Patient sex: M
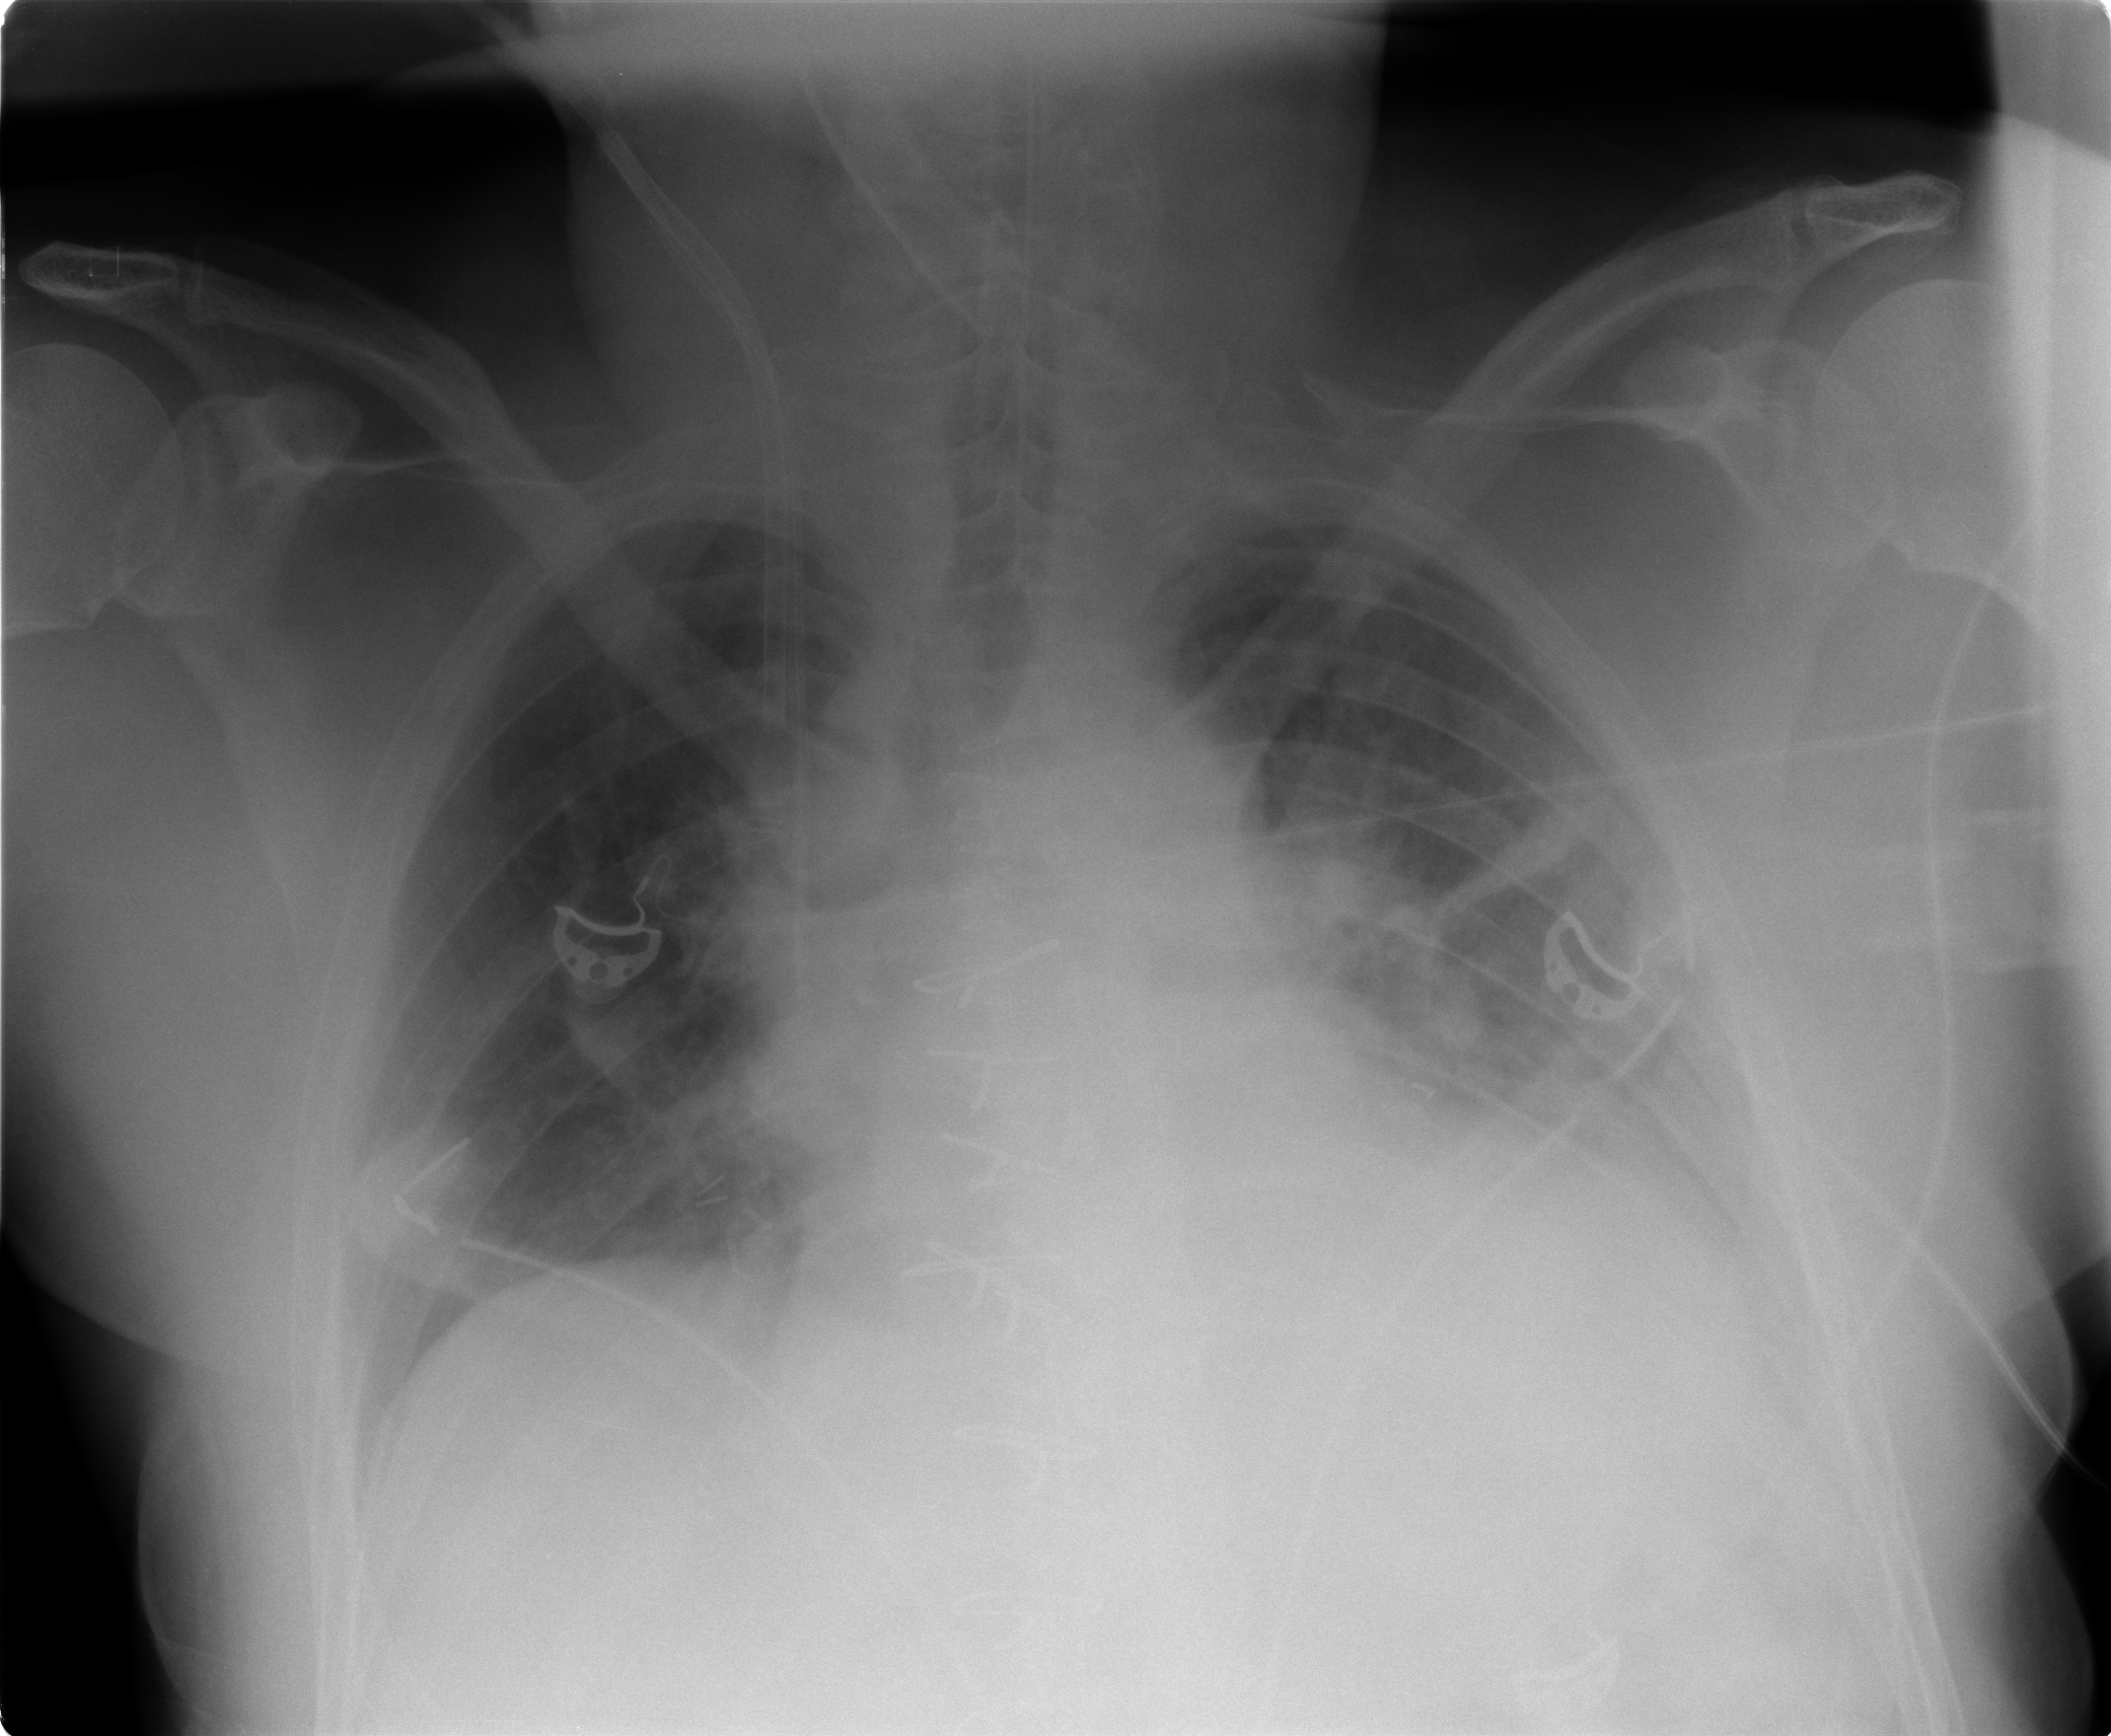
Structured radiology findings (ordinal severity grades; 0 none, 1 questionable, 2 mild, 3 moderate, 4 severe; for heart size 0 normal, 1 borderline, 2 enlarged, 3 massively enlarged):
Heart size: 2
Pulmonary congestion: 3
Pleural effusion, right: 2
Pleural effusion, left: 2
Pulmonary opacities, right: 2
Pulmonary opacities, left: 0
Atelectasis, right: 2
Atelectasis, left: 2